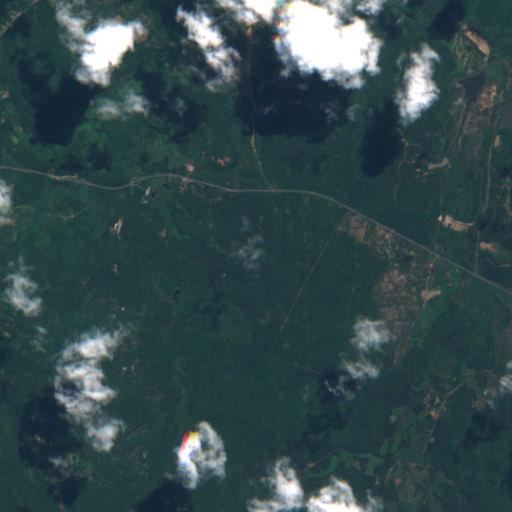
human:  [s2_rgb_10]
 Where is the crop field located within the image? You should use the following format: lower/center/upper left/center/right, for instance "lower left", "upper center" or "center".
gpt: The crop field is located in the upper left of the image.
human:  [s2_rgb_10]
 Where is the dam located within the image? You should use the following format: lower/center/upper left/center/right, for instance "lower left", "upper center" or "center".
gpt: The dam is located in the lower right of the image.
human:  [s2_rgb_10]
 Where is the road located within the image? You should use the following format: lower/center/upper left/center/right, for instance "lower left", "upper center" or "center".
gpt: There is no road in the image.